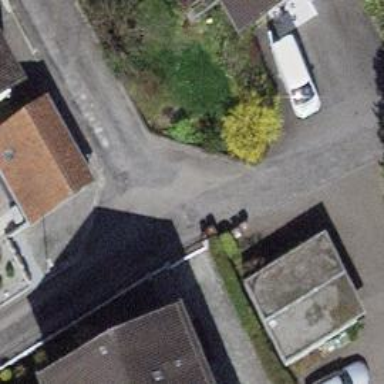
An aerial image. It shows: Residential road with concrete surface.